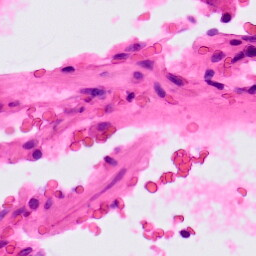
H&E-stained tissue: Lung